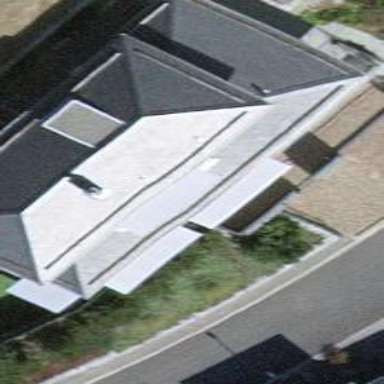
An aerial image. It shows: Detached building.